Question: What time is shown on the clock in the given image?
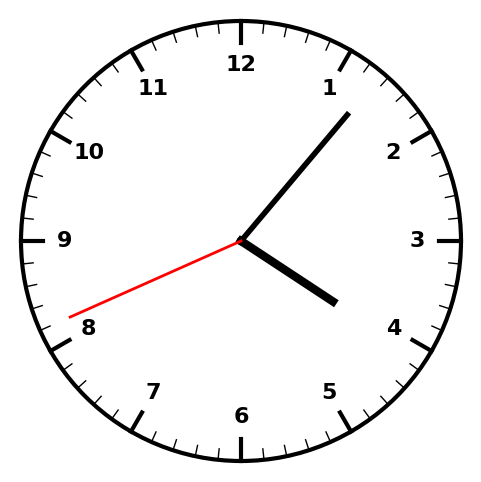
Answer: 04:06:41